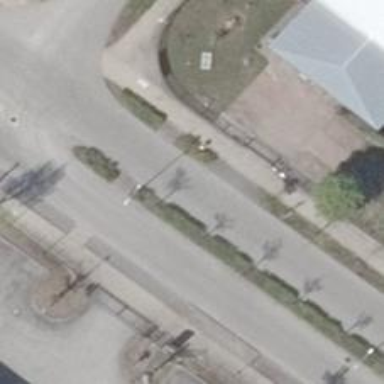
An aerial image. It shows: Footway with crossing that has island.